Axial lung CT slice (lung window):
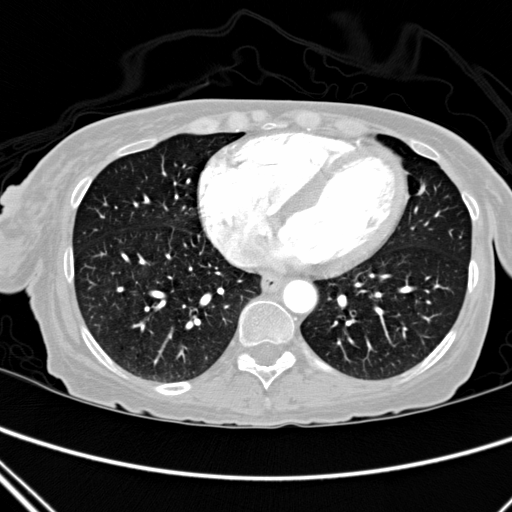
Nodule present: no